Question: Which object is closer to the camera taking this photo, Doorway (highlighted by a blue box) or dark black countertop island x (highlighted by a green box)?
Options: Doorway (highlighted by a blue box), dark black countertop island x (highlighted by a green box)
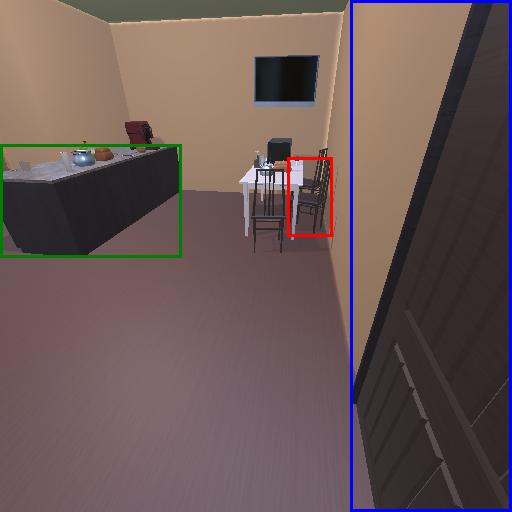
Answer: Doorway (highlighted by a blue box)